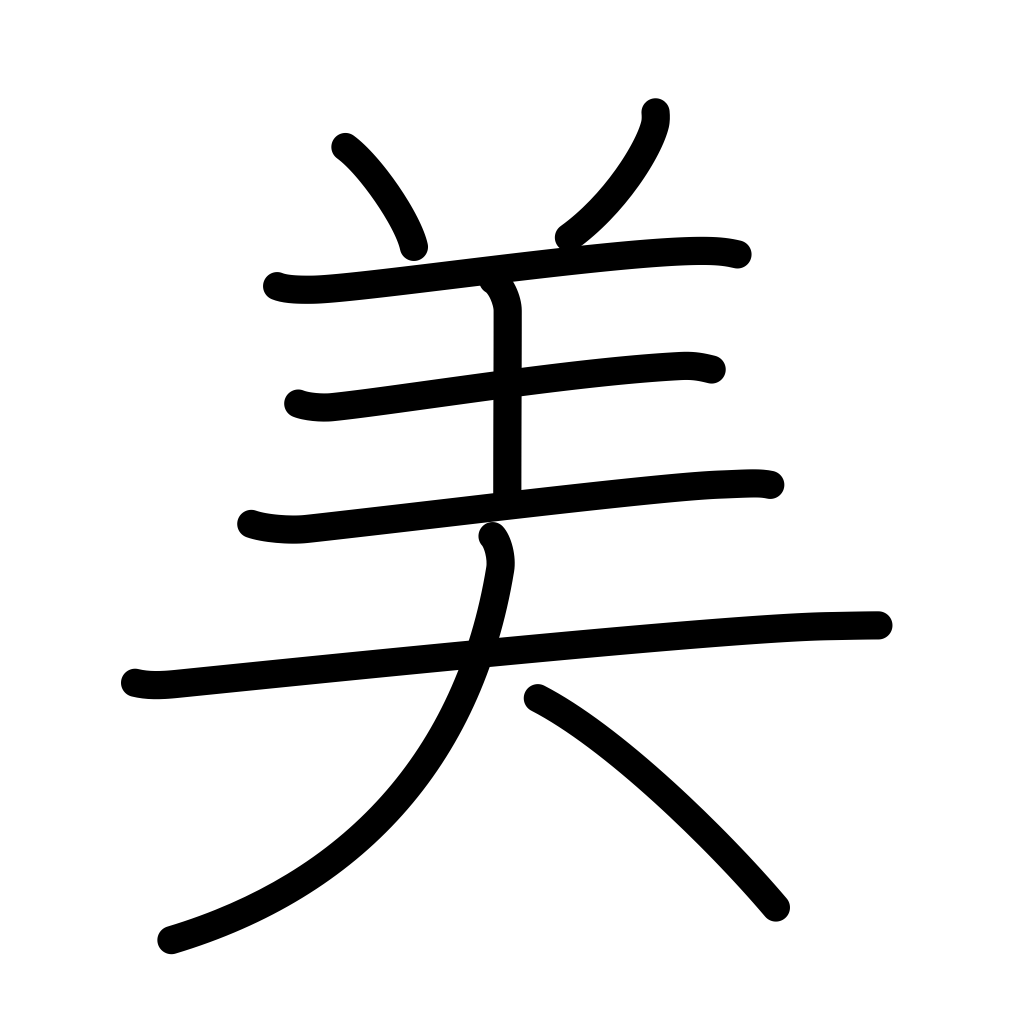
Meaning: beauty, beautiful